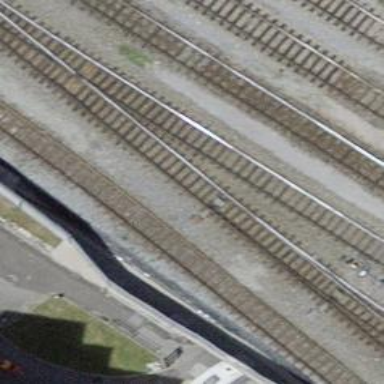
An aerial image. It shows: Railway yard with single rail track. The electrified track has contact line for power supply.